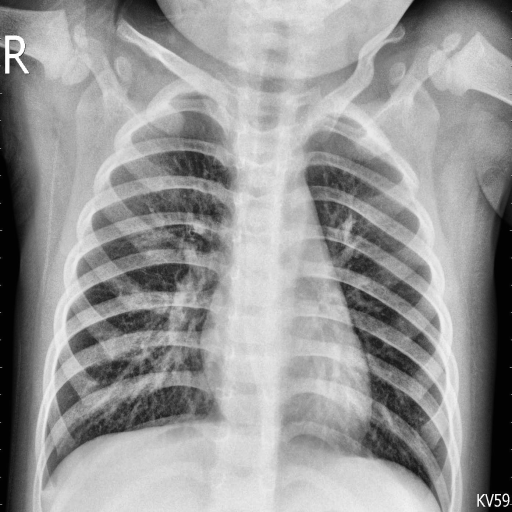
Finding: NORMAL